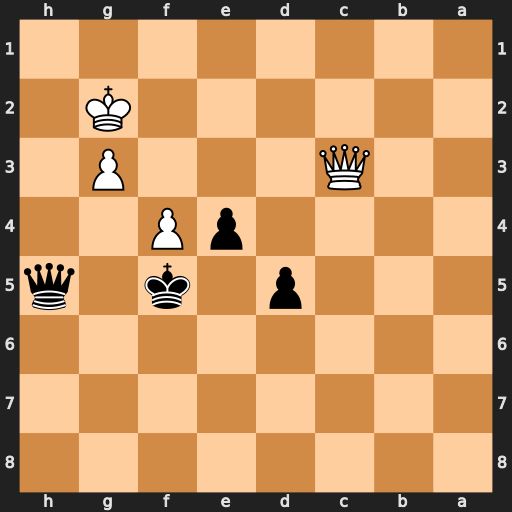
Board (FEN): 8/8/8/3p1k1q/4pP2/2Q3P1/6K1/8
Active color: b
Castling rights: -
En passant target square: -
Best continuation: Qe2+ Kg1 Kg4 f5 Qd1+